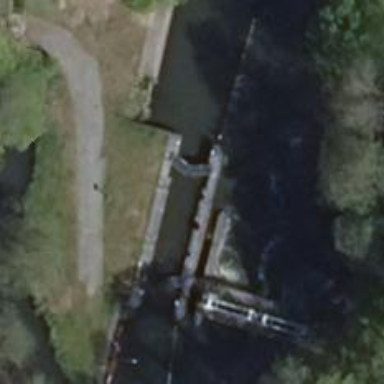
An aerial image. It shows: Lock gate on waterway.